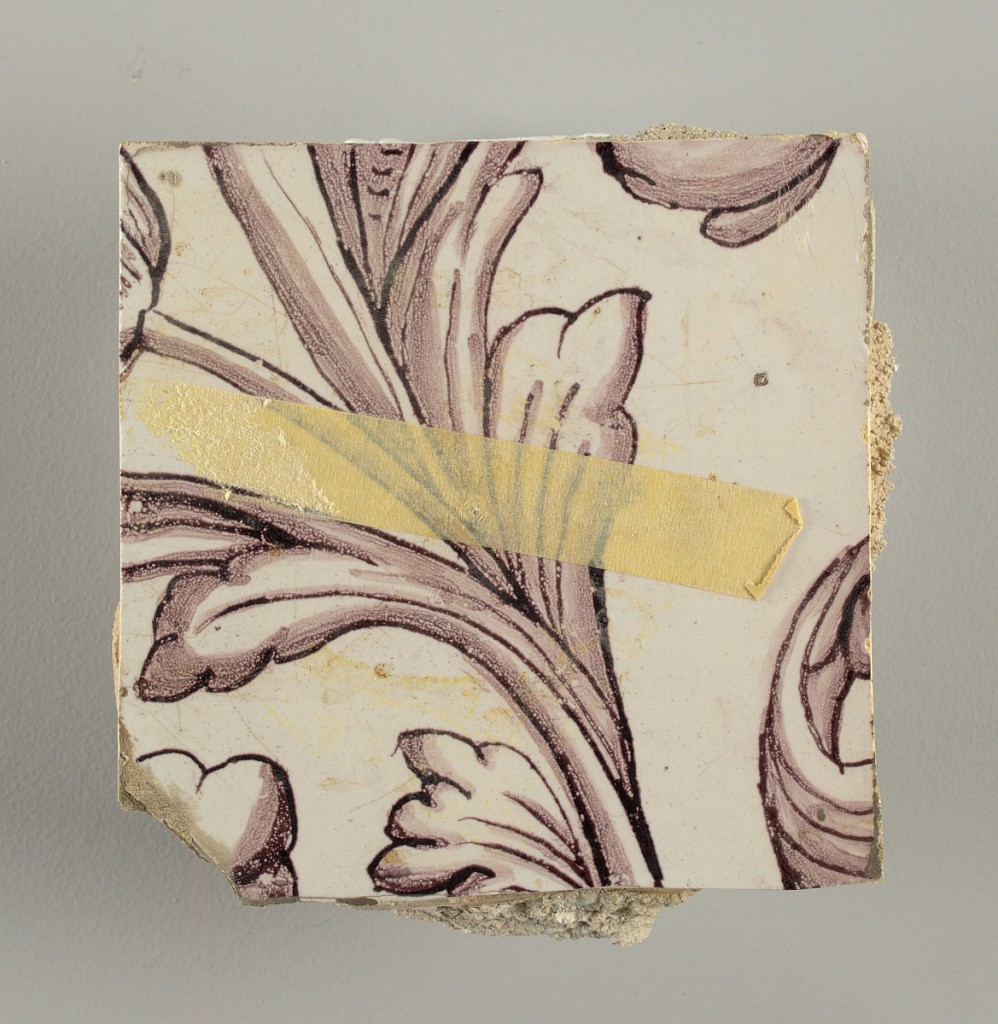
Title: Wall facing
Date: ca. 1725
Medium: Tin-glazed earthenware, underglaze
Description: Horizontal rectangle.  Thirty-seven tiles wide and twenty-one high with opening for door or window nineteen and one-half tiles high and twelve wide.  To left and right of opening, centered canopy above. Left, woman representing Hope, right, a sculputure urn.  Centered above opening, a mascaron.  Arabesque design of foliage.